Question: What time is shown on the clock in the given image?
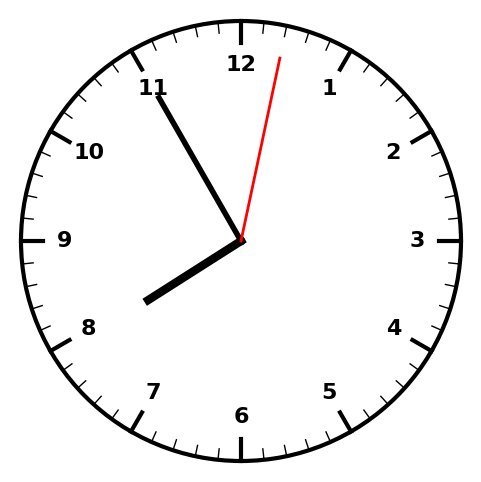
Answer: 07:55:02